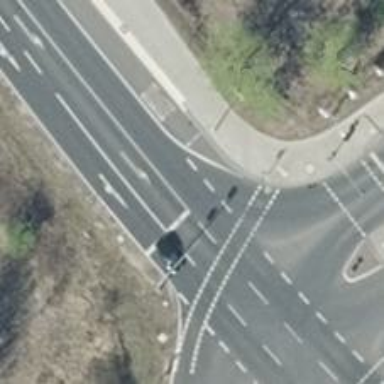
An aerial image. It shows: Traffic signals at road crossing.